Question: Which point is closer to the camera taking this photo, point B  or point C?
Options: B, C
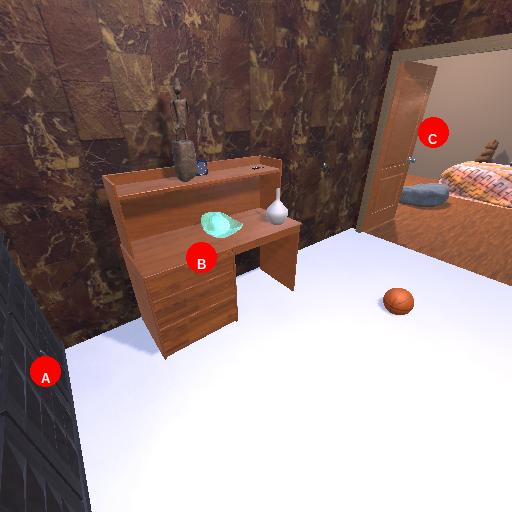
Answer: B